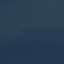
Land use / land cover: SeaLake